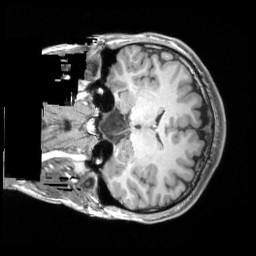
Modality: T1w
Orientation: coronal
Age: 23
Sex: male
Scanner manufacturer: siemens
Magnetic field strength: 3 T
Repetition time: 2.53 s
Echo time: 0.00326 s